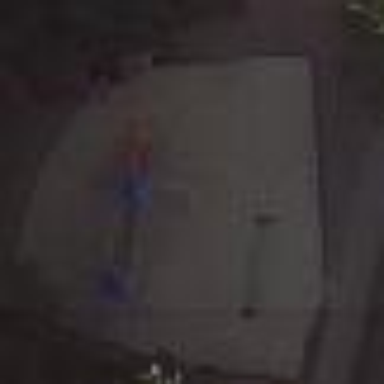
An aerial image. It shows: Playground area for leisure land.